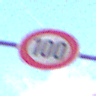
Verkehrszeichen: Geschwindigkeit100
Umgebung: Outdoor, Urban
Tageszeit: MorningAfternoon
Wetter: PartlyCloudy
Licht: Natural
Jahreszeit: NotSpecified
Kontrast: LowContrast